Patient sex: M
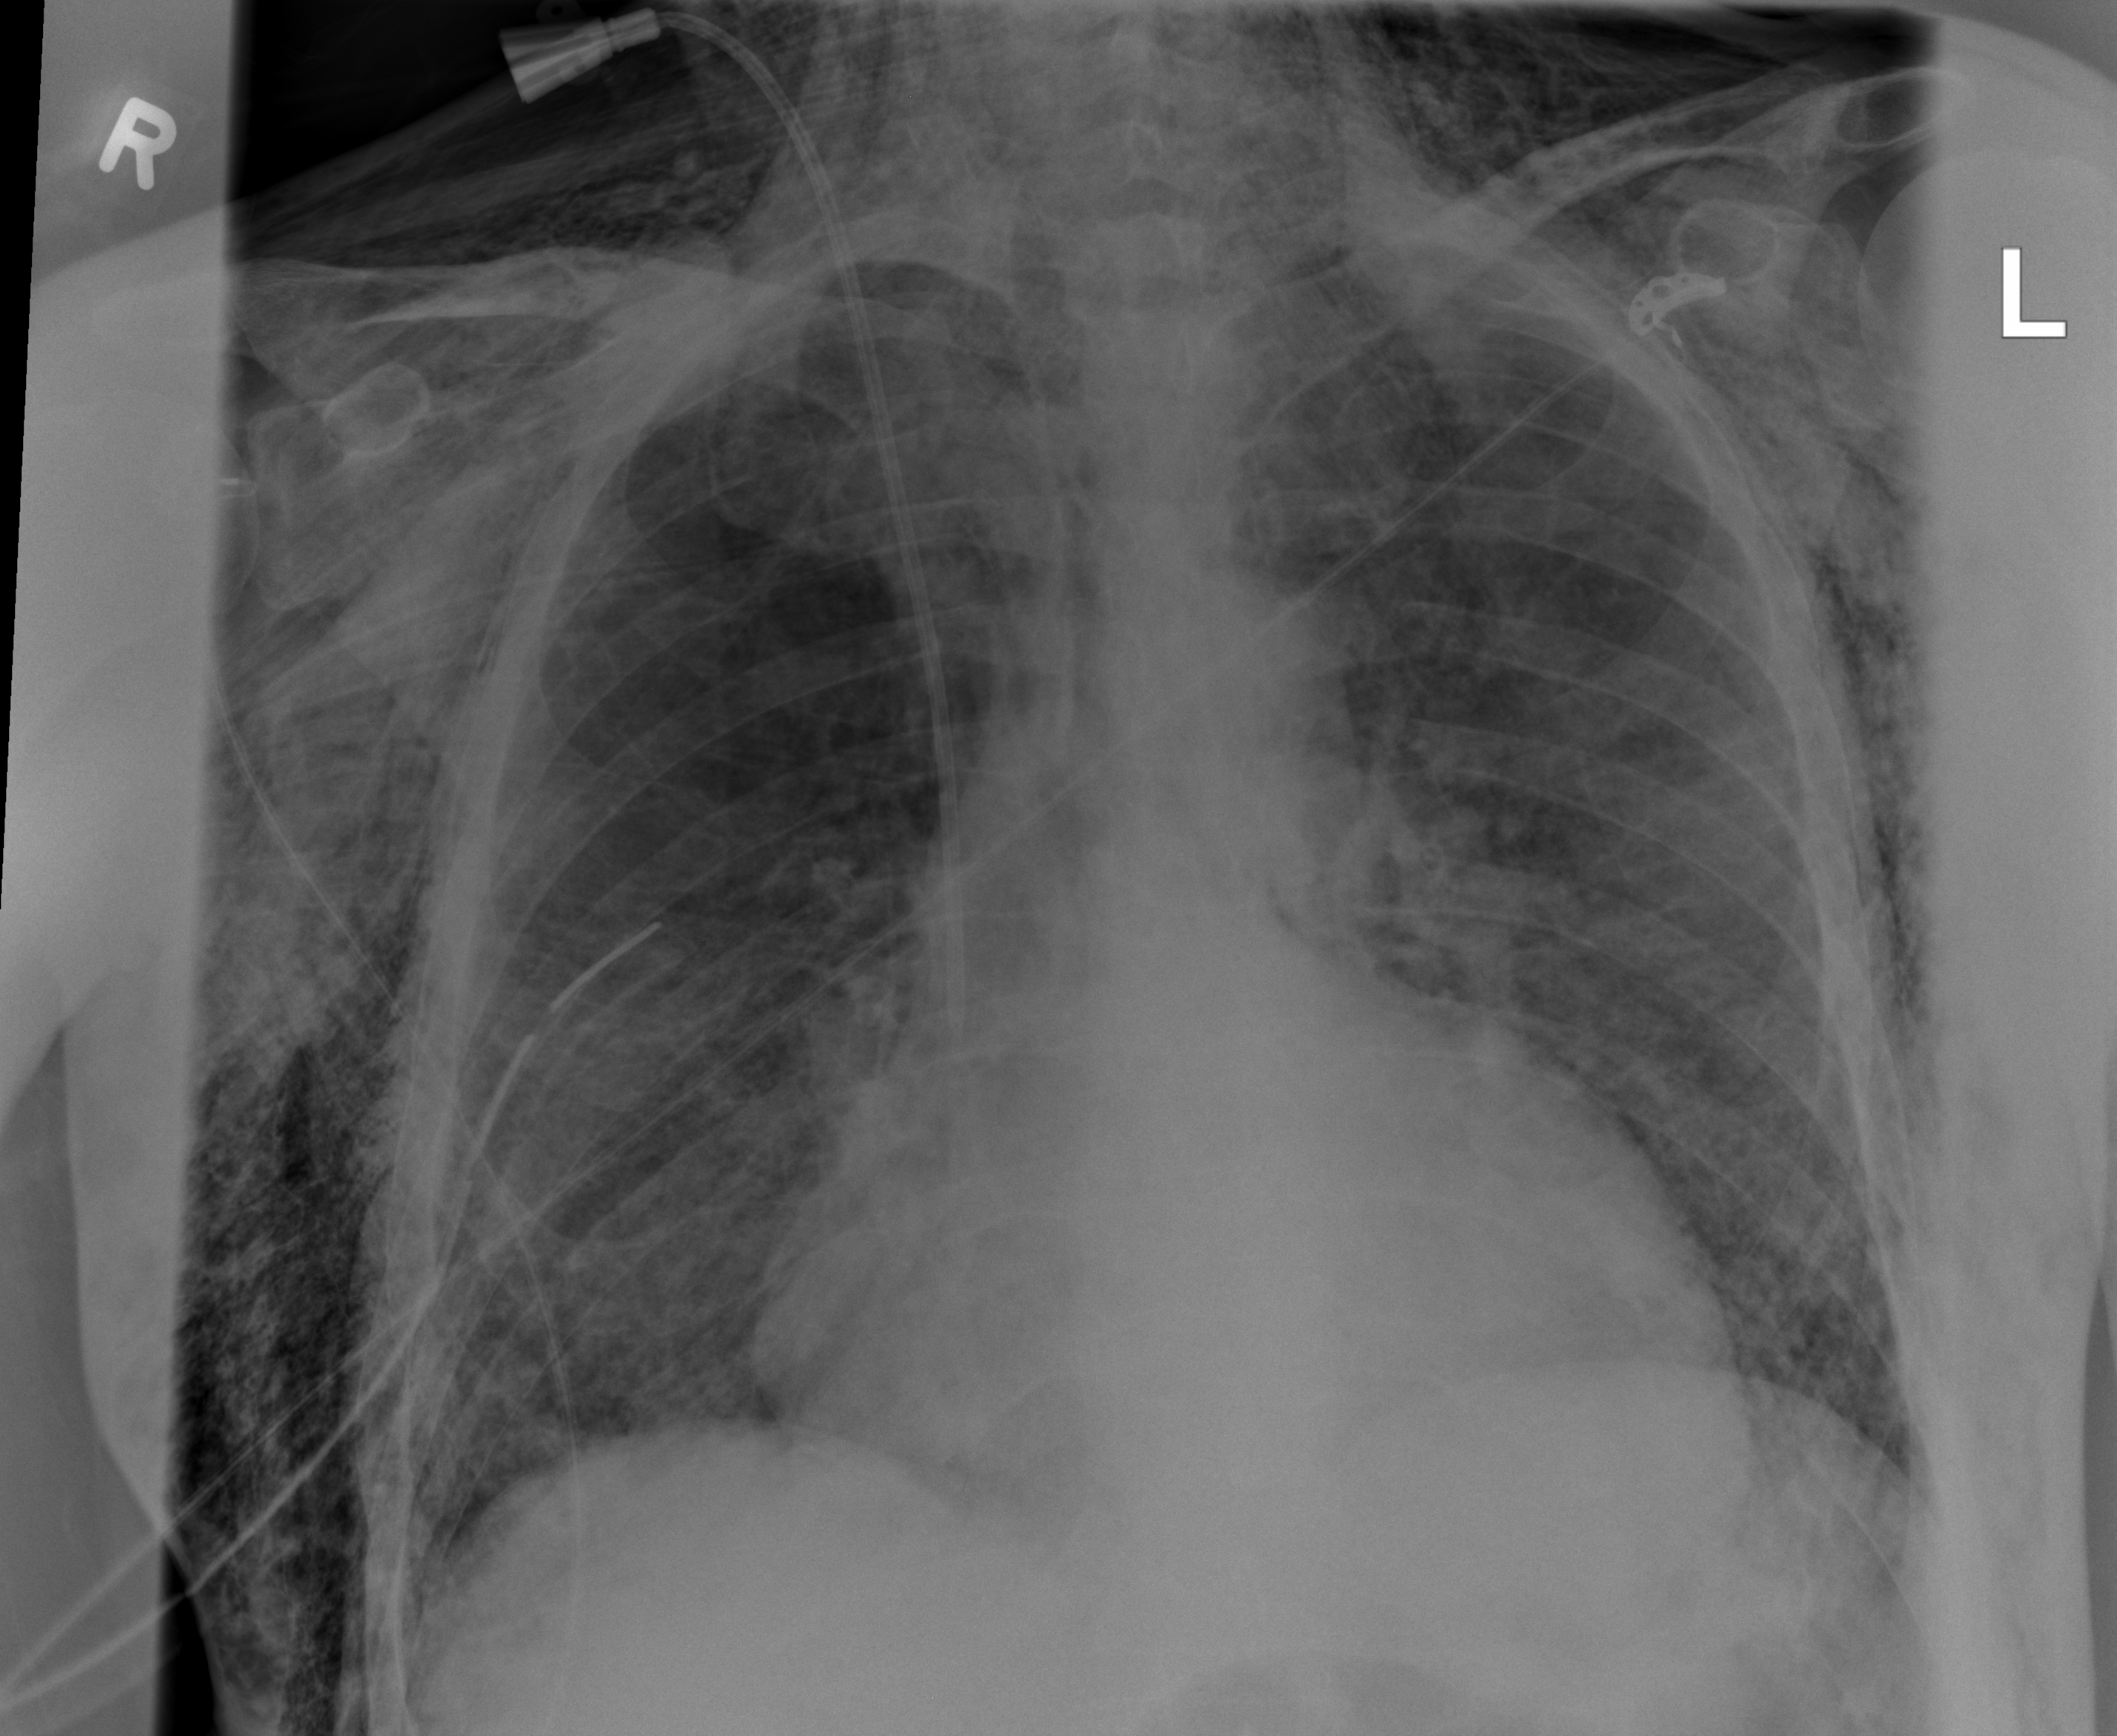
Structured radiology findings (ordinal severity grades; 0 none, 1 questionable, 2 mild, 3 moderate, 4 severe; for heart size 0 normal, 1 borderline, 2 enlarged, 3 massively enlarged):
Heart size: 2
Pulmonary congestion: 2
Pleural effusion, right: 0
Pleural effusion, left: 0
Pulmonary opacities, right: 2
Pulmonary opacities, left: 0
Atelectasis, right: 2
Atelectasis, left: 0